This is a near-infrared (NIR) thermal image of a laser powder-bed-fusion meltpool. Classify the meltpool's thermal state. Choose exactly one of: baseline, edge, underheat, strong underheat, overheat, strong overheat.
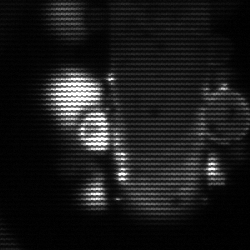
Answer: strong underheat